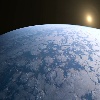
Label: cloud